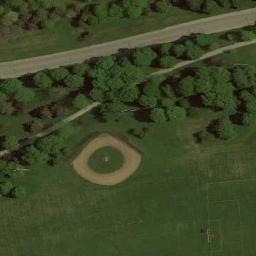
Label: baseball_diamond